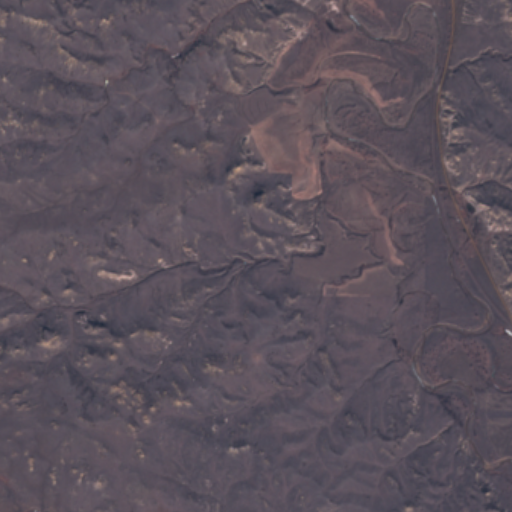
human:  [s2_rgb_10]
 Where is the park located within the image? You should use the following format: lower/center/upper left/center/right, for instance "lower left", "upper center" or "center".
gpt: The park is located in the lower right of the image.
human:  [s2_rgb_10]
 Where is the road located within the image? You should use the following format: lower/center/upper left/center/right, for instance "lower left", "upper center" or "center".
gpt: There is no road in the image.